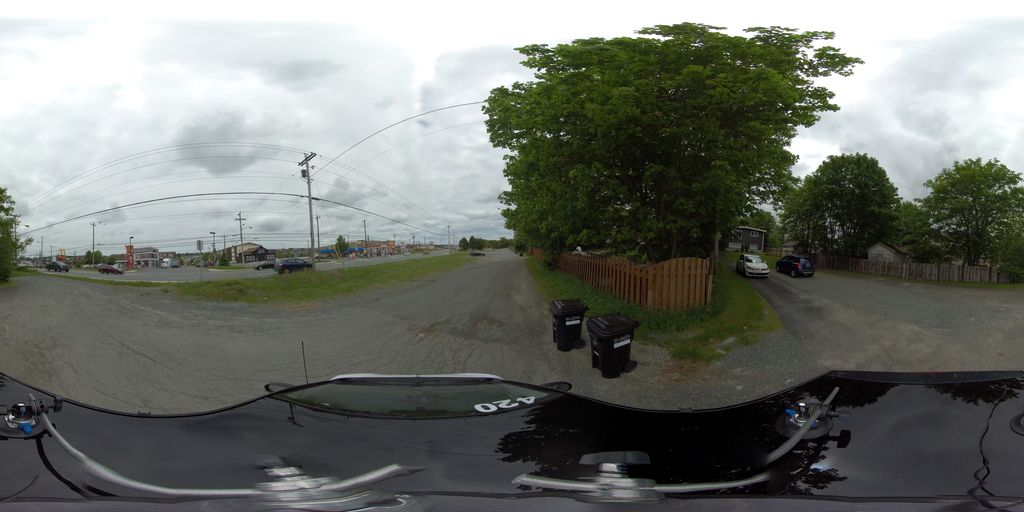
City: st_johns